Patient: sex F, age 44
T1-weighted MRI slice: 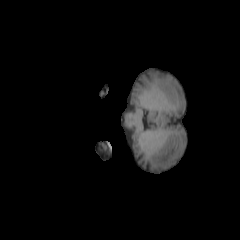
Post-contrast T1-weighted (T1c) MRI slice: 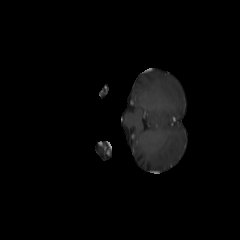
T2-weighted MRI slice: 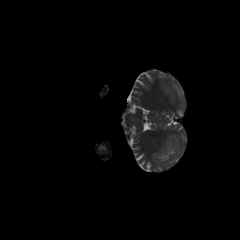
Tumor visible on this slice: no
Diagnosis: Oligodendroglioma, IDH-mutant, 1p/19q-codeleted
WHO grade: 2